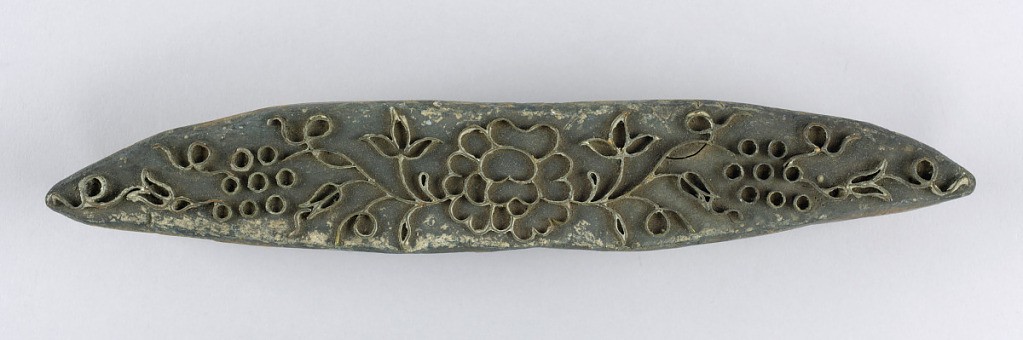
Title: Printing block for embroidery
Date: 1825–50
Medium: wood, copper, brass
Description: One of twenty-one wood blocks showing a different floral motif formed by metal strips set in wood.